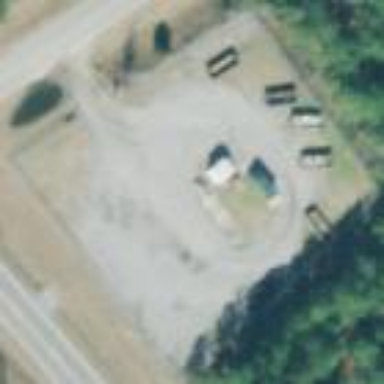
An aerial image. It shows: Recycling center.